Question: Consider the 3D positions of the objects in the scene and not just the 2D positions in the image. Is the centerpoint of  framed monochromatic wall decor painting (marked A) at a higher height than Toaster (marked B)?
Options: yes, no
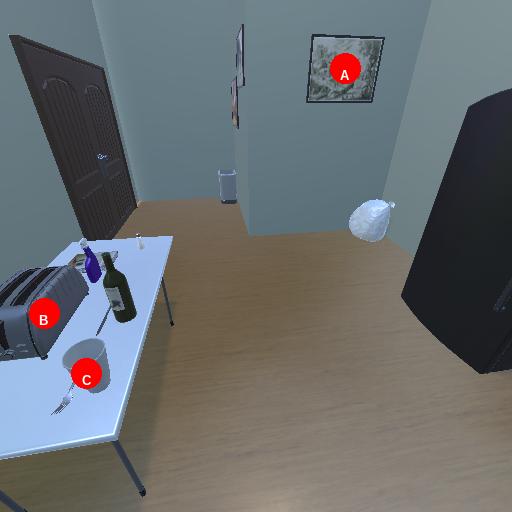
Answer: yes